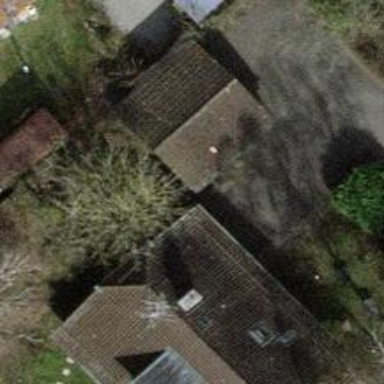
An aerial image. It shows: Garage.